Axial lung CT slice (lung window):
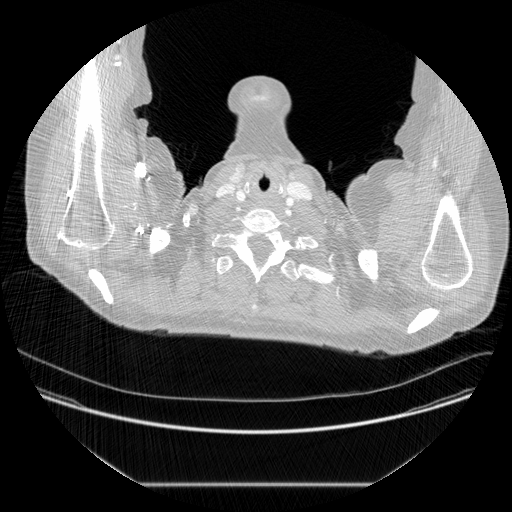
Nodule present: no